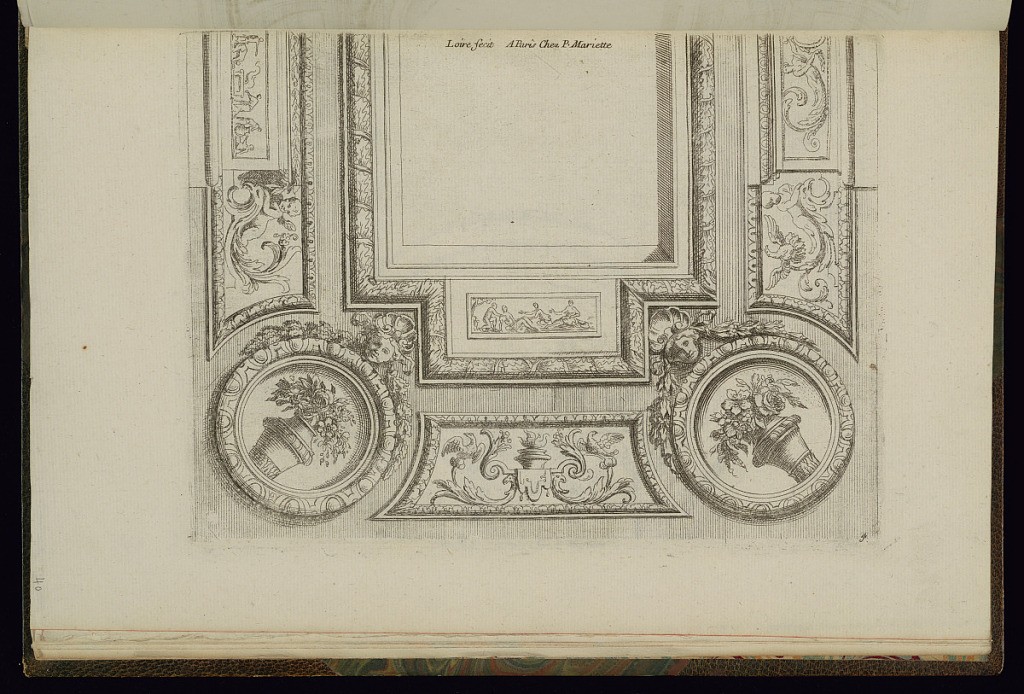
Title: Ceiling Design
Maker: Nicolas Pierre Loir, French, 1624 - 1679
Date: ca.1660–1713
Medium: Etching on paper
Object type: Print
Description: Design for a square or rectangular ceiling with a detailed view of one end. The center is blank and framed by a leaf and ribbon repeat molding. The border is decorated with a frieze with figures, masks (mascarons), shells, roundels with vases and flowers, birds, putti, festoons of flowers, scrolling leaves (rinceaux), leaf moldings, and foliate scrolls. The plate is signed and numbered.